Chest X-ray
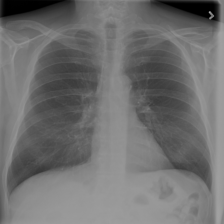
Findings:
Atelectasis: negative
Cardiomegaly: negative
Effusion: negative
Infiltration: negative
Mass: negative
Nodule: negative
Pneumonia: negative
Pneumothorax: negative
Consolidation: negative
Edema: negative
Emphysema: negative
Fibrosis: negative
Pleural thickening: negative
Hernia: negative